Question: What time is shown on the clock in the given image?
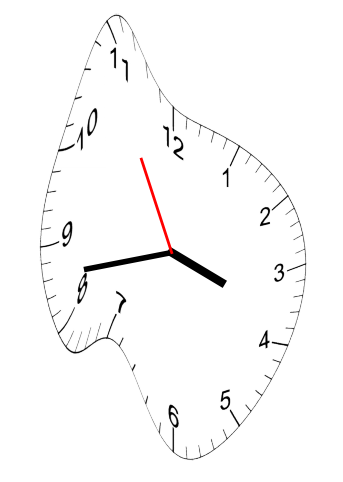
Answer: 03:42:55